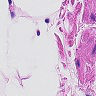
Metastatic tissue present: no